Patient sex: M
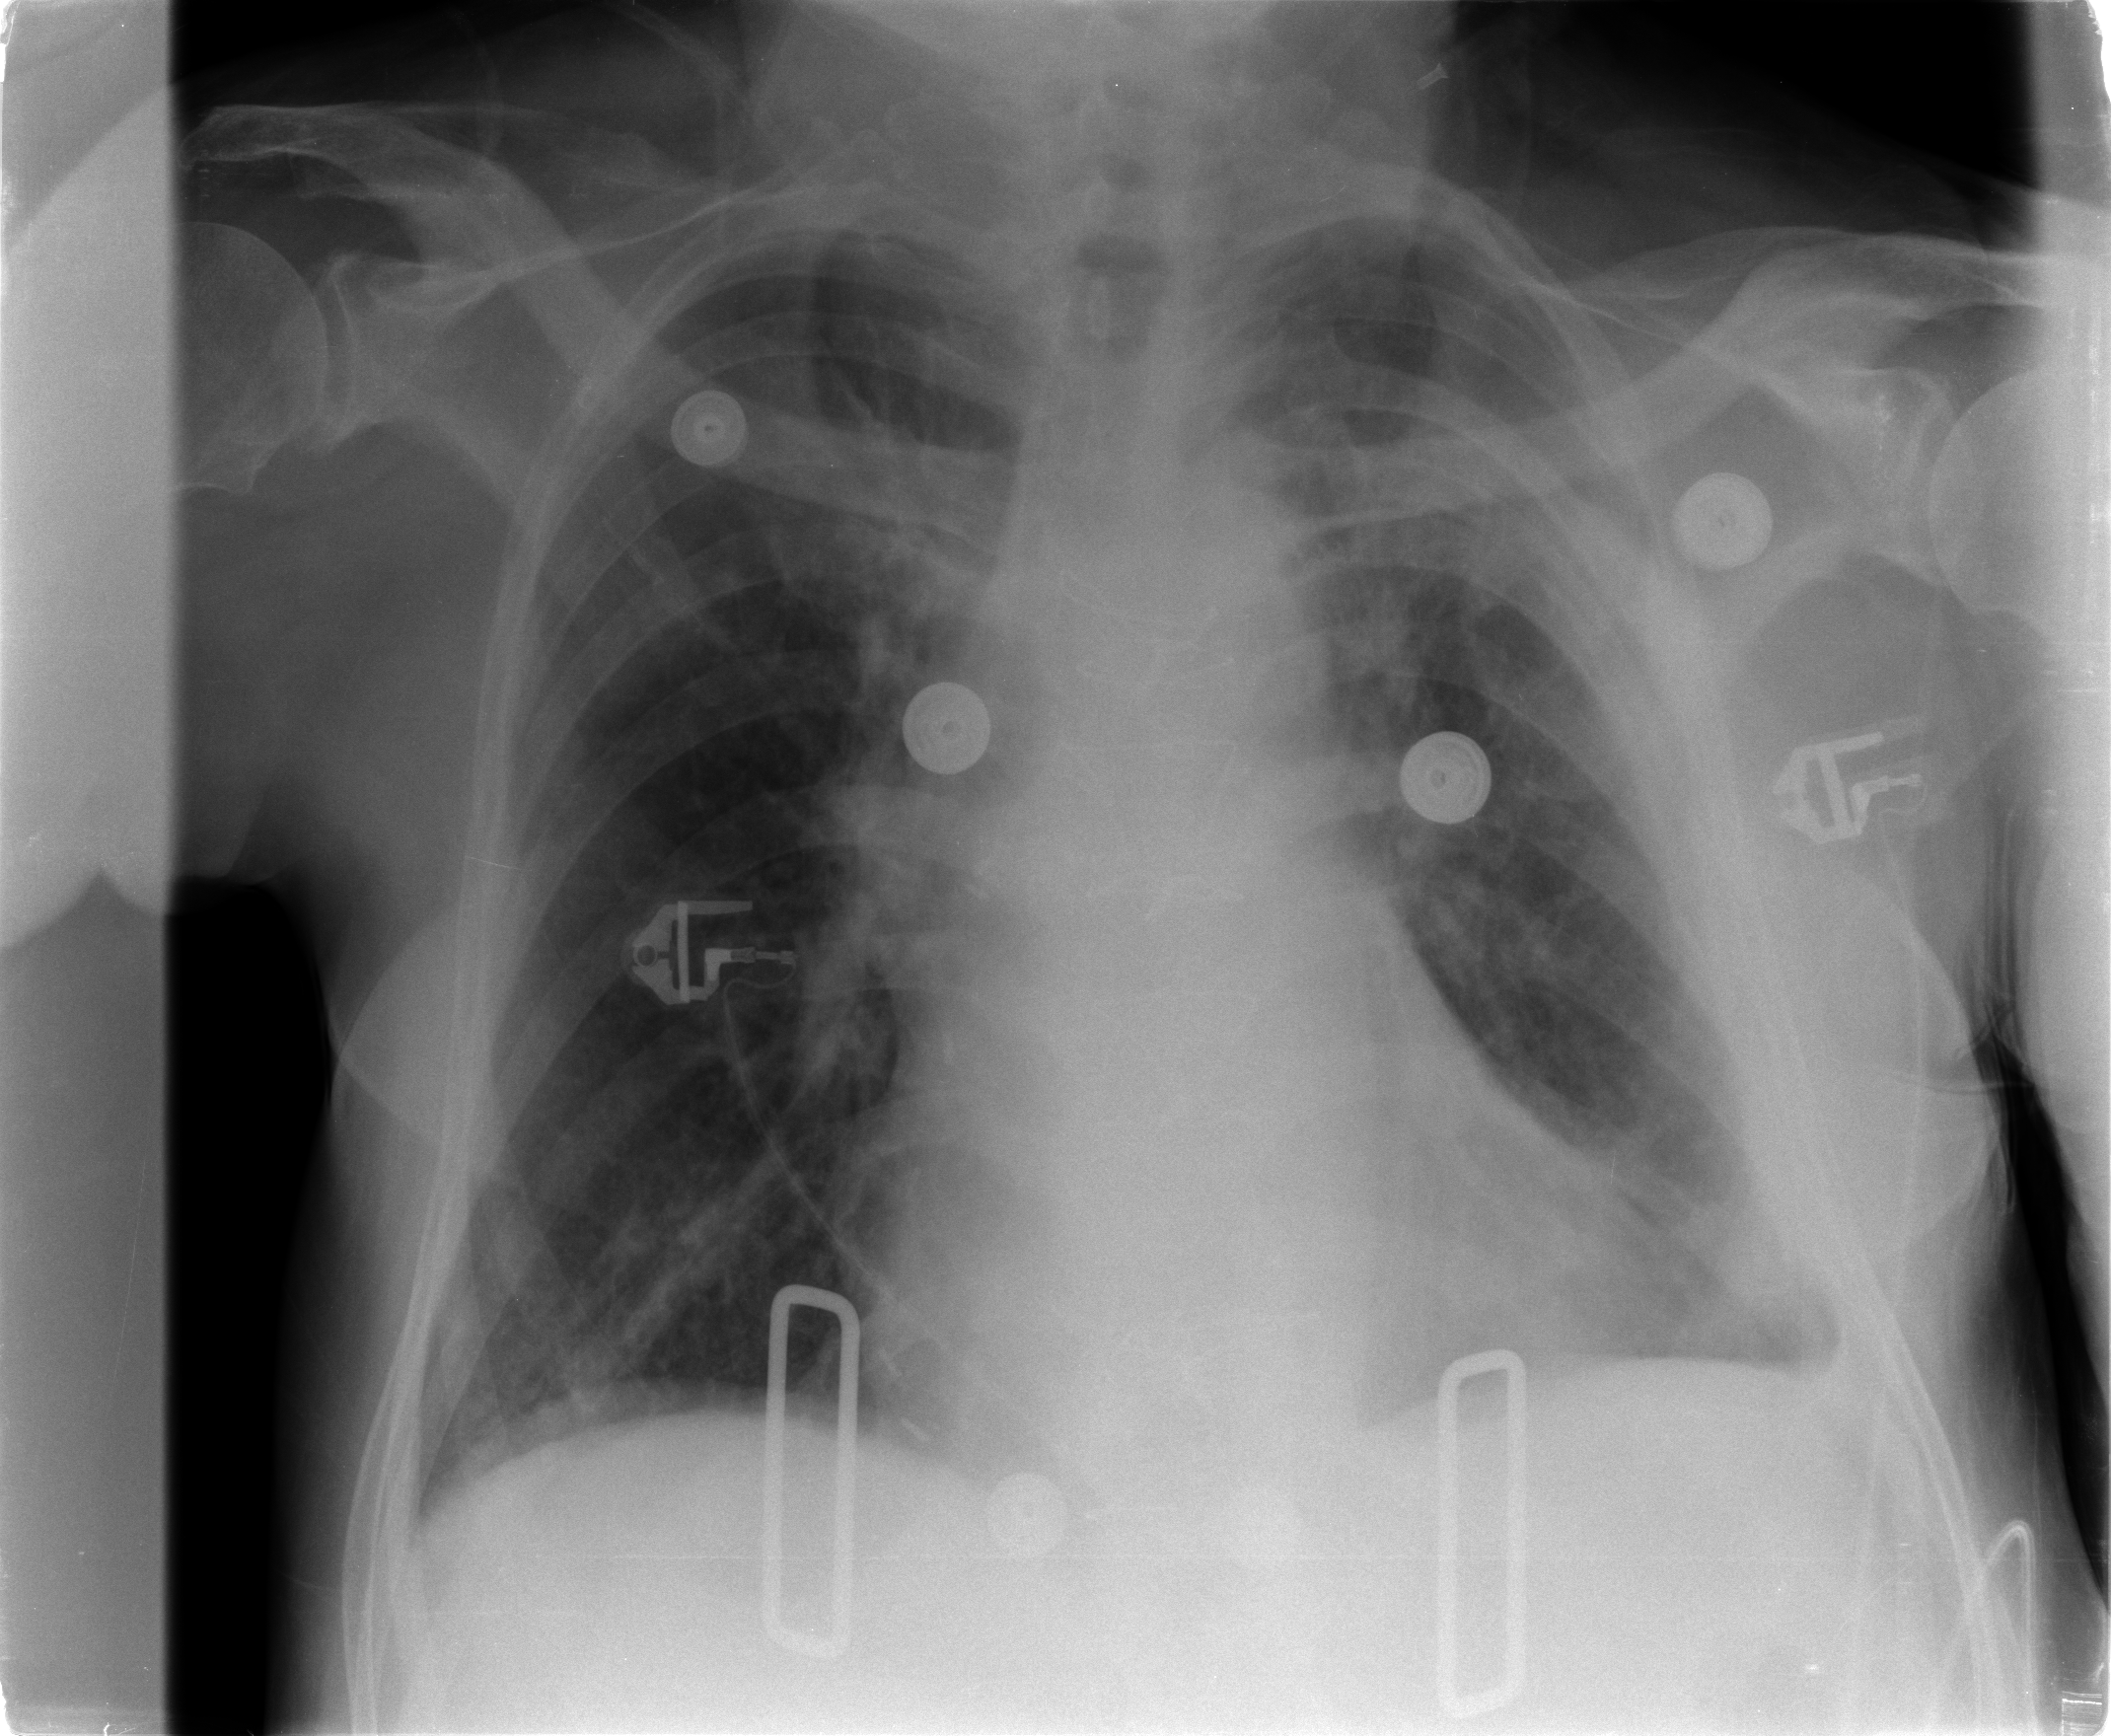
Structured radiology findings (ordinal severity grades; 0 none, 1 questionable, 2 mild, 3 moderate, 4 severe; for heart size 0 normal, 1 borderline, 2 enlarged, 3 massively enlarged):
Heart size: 0
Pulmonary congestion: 2
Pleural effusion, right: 0
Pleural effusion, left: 2
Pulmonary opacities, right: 0
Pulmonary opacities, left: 0
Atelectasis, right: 1
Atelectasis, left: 1